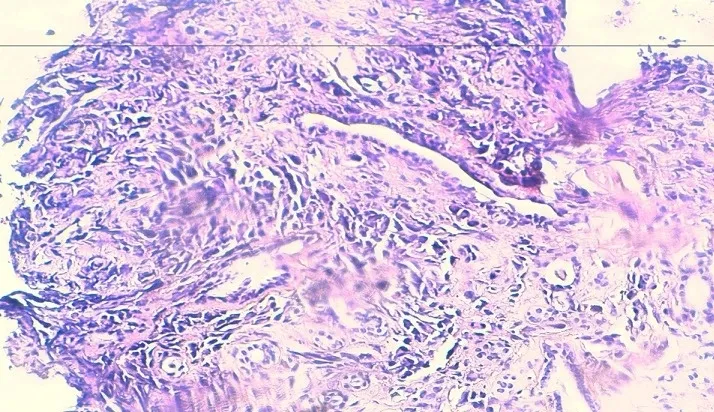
A biopsy of the tumor mass of the lung.
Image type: pathology (h&e)